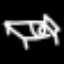
Label: bed